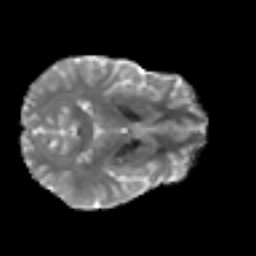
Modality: MD
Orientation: axial
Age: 33
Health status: ill
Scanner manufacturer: philips
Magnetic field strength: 3 T
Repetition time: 9 s
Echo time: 0.127 s